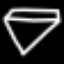
Label: diamond